Field crop: maize
Growth stage: 2
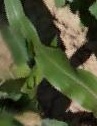
Species: maize